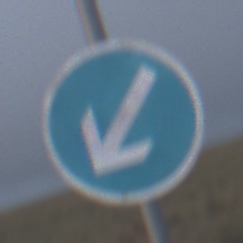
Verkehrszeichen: VorgeschriebeneVorbeifahrtLinks
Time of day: SunriseSunset
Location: Outdoor (Nature)
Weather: Overcast
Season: NotSpecified
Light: Natural